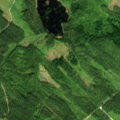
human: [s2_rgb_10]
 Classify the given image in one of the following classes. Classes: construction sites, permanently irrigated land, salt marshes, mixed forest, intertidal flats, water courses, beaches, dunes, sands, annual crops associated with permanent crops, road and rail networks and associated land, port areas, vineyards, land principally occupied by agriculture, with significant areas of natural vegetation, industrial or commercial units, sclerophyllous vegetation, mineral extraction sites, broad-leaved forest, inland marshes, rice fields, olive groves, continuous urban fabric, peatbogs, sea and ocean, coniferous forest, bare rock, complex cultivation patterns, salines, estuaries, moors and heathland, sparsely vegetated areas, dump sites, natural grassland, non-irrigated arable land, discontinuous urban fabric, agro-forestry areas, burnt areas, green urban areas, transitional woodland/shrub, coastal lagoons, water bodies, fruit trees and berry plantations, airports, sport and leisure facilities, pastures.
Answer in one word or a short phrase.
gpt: coniferous forest, mixed forest, transitional woodland/shrub